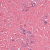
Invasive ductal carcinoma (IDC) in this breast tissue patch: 1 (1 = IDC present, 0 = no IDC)